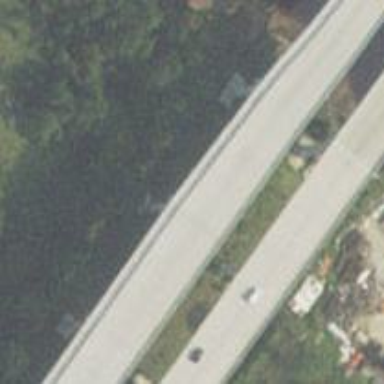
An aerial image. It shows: Motorway bridge.